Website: home-depot
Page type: newsletter-management
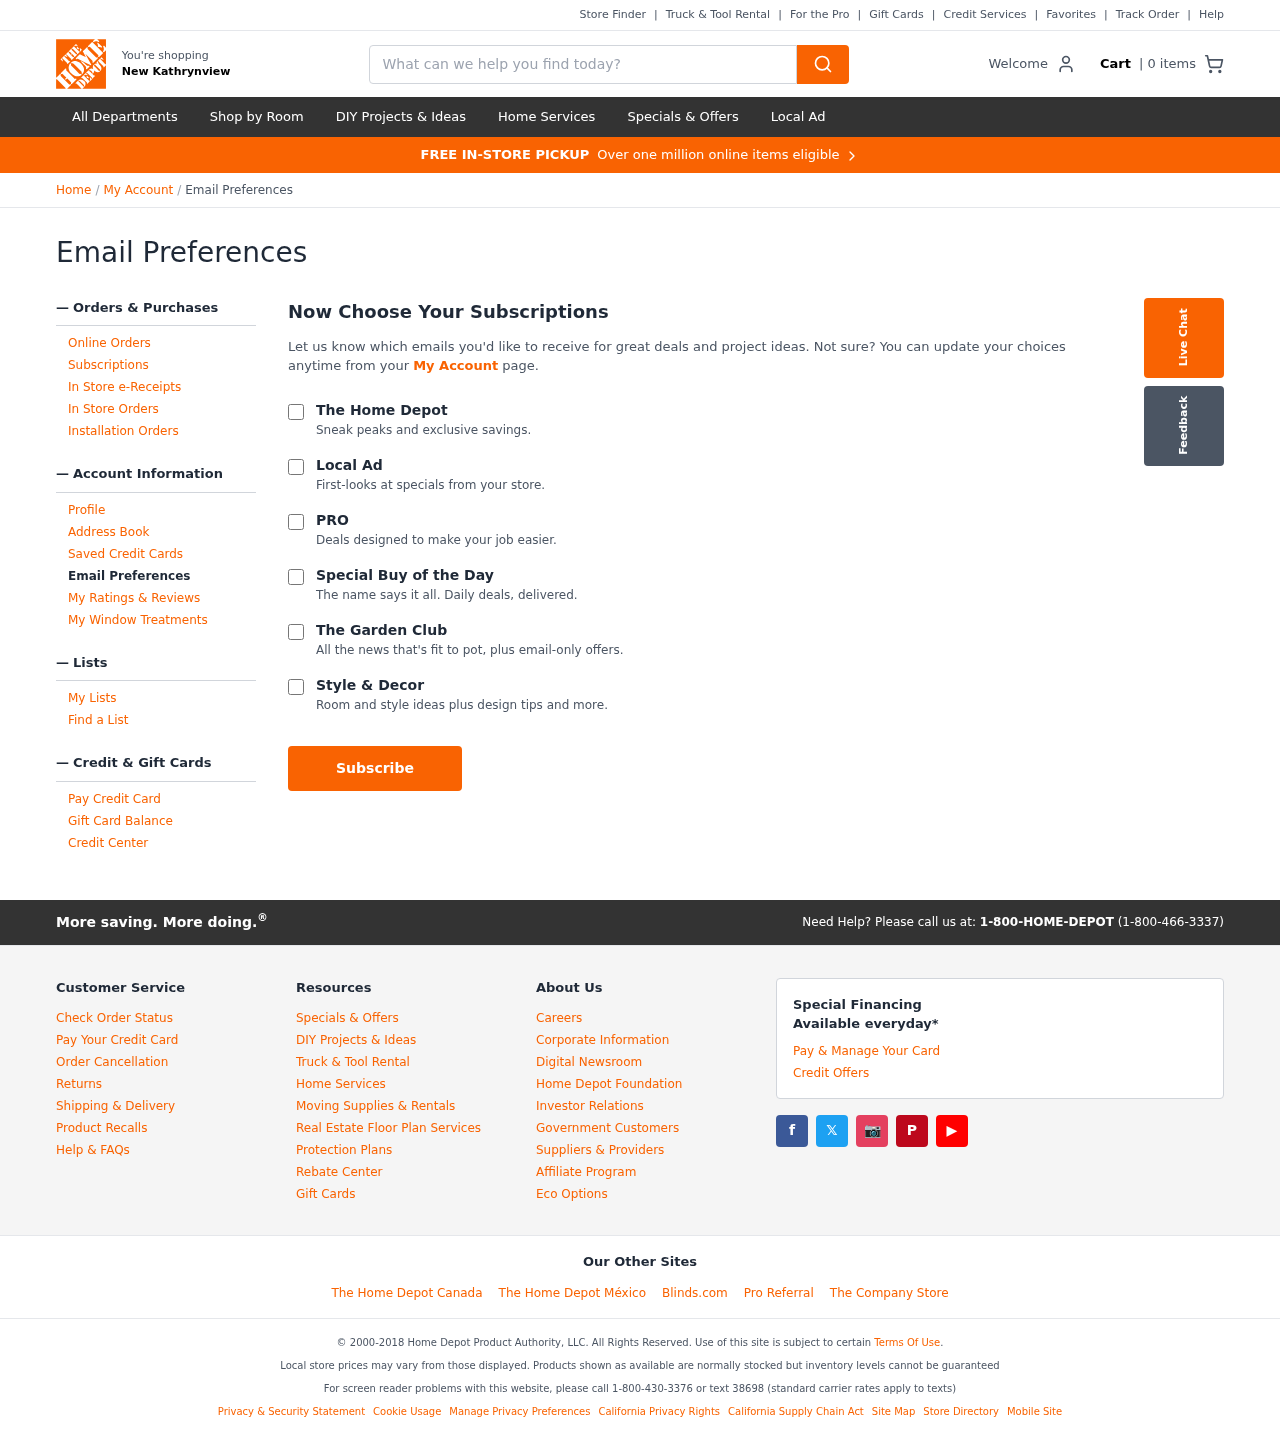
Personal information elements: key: PII_CITY
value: New Kathrynview
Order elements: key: ORDER_NUM_ITEMS
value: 0
Search elements: key: HEADER_SEARCH
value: What can we help you find today?